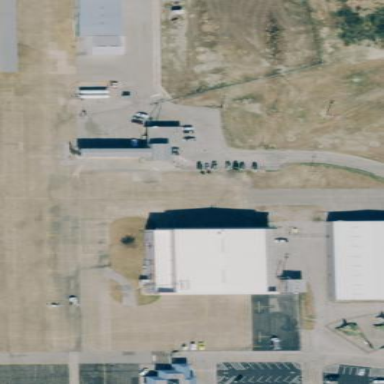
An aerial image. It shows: Apron at the airport.